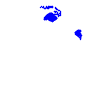
Particle: electron